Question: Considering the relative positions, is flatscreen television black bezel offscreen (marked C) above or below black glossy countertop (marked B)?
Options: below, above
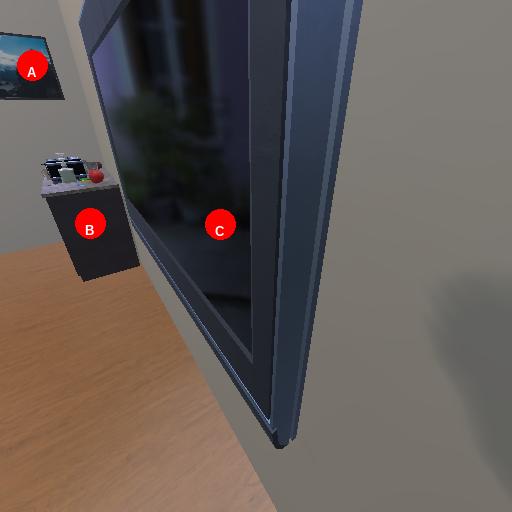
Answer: below